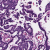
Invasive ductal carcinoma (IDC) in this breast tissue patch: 1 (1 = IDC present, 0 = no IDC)